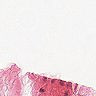
Metastatic tissue present: no